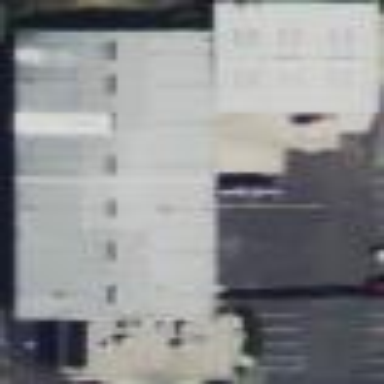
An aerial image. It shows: Industrial building.